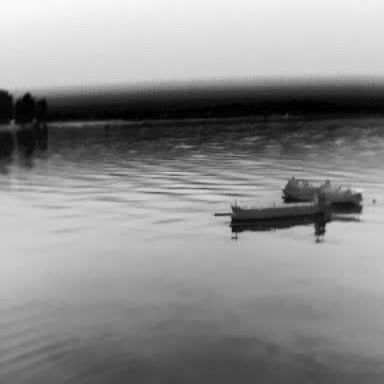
There is a liner in the infrared image.